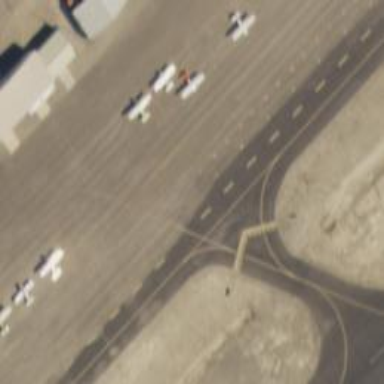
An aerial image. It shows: Image of taxiway at airport.